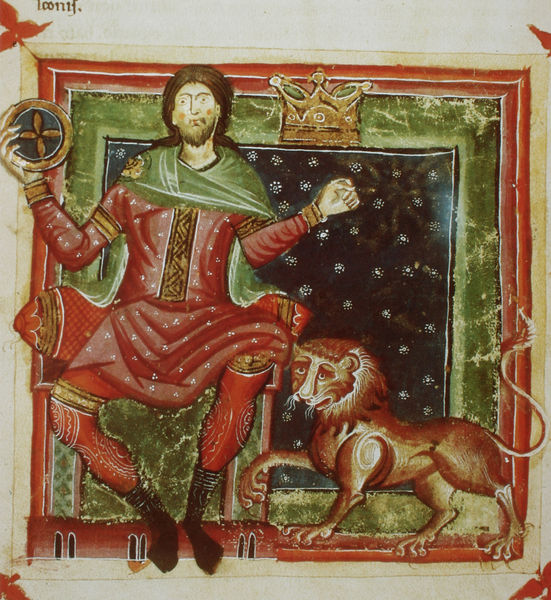
Titel: Liber astrologiae. Sol in ihrem Haus
Künstler: Georgius Fendulus
Standort: Paris
Institution: Bibliothèque Nationale
Schlagwörter: blau, blätter, gemälde, hand, himmel, kopf, mann, umhang, gelb, grün, sitzen, ausschnitt, blume, braun, bunt, haar, hintergrund, schwarz, stuhl, symbol, weiss, zeichnung, rot, tier, tuch, muster, ornament, teppich, bart, richter, arm, bibel, falten, gesicht, halten, neues testament, rahmen, teller, bild, portrait, porträt, sonne, figur, gewand, gold, haare, mantel, reich, sessel, sitzend, stoff, blatt, brosche, krone, kreis, rund, mähne, schwanz, apfel, füße, schrift, wangen, papier, sitz, schuhe, linien, rand, rad, kaiser, kissen, könig, thron, einfach, detail, robe, pfoten, punkte, katze, schnalle, tusche, buch, kreuz, rechteck, stern, scheibe, druck, sterne, sternenhimmel, seite, illustration, initiale, kugel, stiefel, herrscher, krallen, personifikation, pinsel, anfang, buchseite, chinesisch, ecken, pergament, wappen, geometrisch, pfote, christus, jesus, schultertuch, mittelalter, malerie, heiliger, löwe, sonnengott, miniatur, quadrat, handschrift, attribut, testament, raubkatze, tatze, latein, heinrich, markus, tiger, firmament, apostel, buchmalerei, pranken, bläter, evangelist, evangelium, reichsapfel, evangeliar, attribute, symboltier, neues, illumination, leu, buchkunst, heinrich der löwe, heinrich drlöwe, hände4, autorenporträt, autorenbild, mandtel